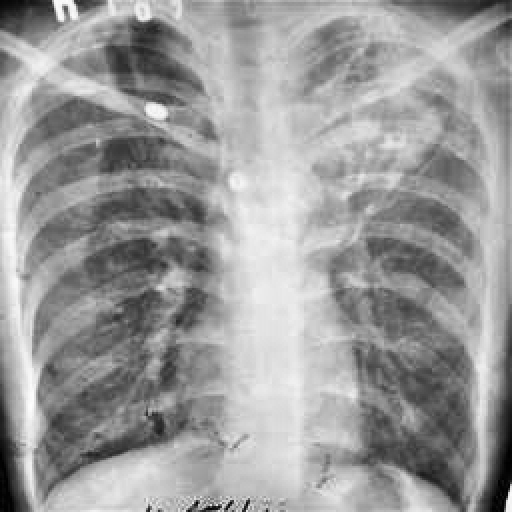
Finding: TUBERCULOSIS